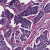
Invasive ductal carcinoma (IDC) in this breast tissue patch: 1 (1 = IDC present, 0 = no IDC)